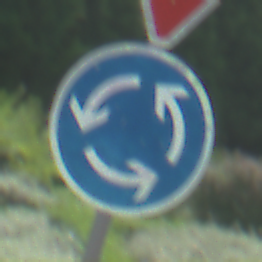
Verkehrszeichen: Kreisverkehr
Zusatzzeichen oben: VorfahrtGewaehren
Umgebung: Outdoor, Nature
Tageszeit: Midday
Wetter: PartlyCloudy
Licht: Natural
Jahreszeit: NotSpecified
Kontrast: HighContrast